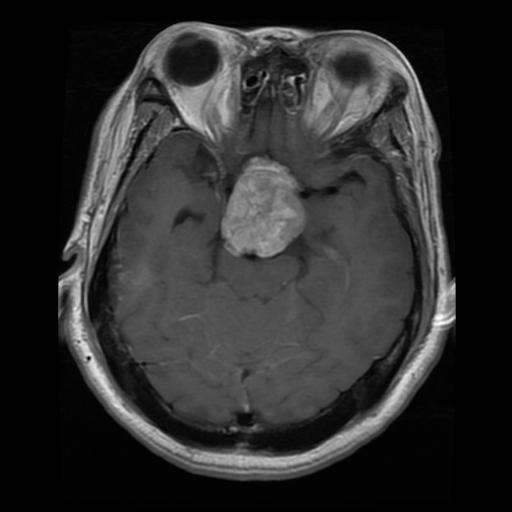
Label: pituitary